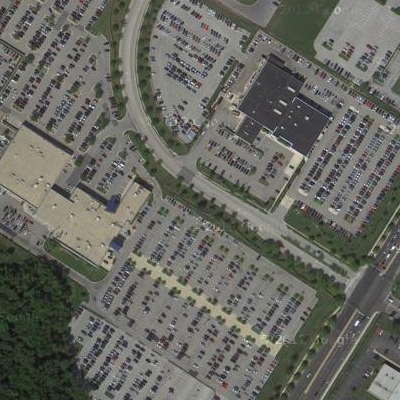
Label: Parking